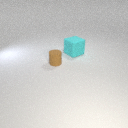
small brown rubber cylinder in front of large cyan rubber cube